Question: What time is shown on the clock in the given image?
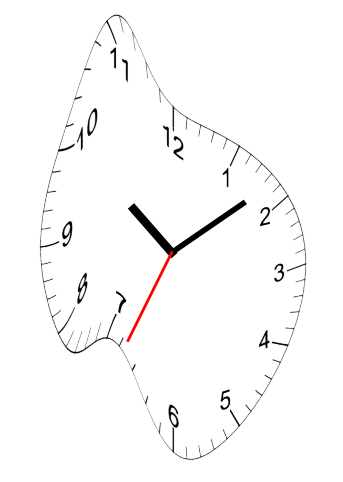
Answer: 10:08:34